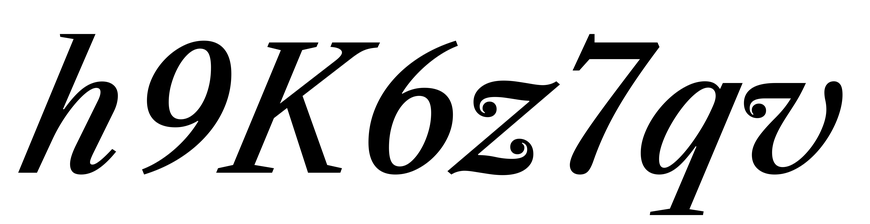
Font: LibreCaslonText-Italic_Medium_Italic